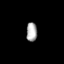
Tissue: prostate
Cell type: Endothelial cells
Senescence score: 0.8043
Nuclear area (px): 197
Mean DAPI intensity: 172.944